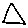
Label: triangle